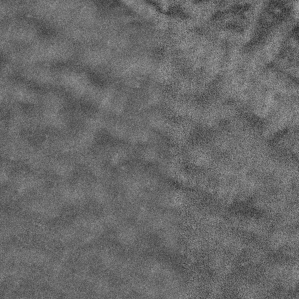
Label: frost